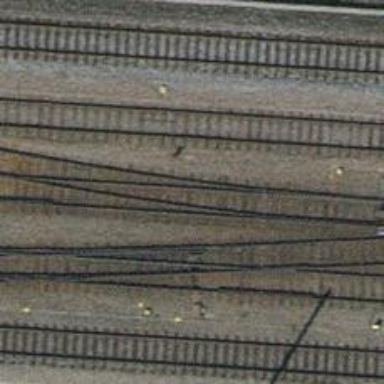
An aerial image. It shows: Railway track with electrified contact lines. This is siding track.